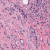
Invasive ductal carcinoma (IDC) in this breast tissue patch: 1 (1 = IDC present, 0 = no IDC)